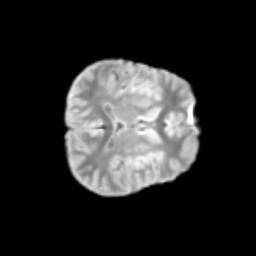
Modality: T2w
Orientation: axial
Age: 12
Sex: female
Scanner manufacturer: siemens
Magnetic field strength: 3 T
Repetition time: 3.8 s
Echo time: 0.07 s